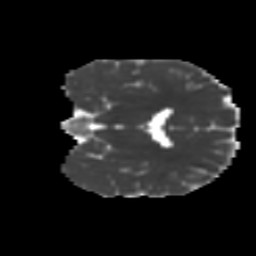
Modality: MD
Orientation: coronal
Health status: ill
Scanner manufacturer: ge
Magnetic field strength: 3 T
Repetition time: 6.752 s
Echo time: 0.079 s